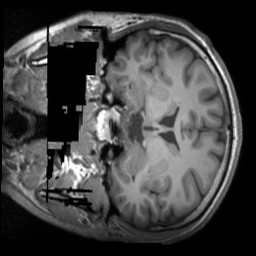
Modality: T1w
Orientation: coronal
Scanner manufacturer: siemens
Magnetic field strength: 3 T
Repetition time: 1.9 s
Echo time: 0.00267 s